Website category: phone
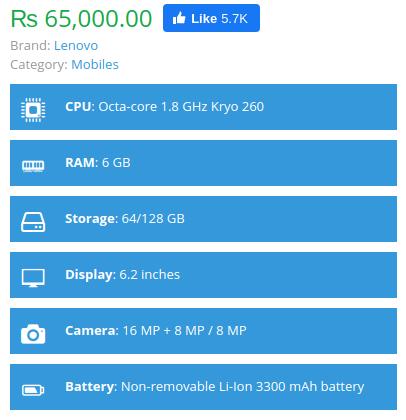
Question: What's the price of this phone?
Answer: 65,000.00

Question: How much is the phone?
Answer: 65,000.00

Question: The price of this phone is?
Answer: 65,000.00

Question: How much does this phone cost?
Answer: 65,000.00

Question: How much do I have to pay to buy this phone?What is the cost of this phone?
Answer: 65,000.00

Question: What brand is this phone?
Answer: Lenovo

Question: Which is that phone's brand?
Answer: Lenovo

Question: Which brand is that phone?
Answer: Lenovo

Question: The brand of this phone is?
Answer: Lenovo

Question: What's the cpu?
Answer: Octa-core 1.8 GHz Kryo 260

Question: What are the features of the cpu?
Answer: Octa-core 1.8 GHz Kryo 260

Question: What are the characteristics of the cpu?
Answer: Octa-core 1.8 GHz Kryo 260

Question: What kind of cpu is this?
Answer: Octa-core 1.8 GHz Kryo 260

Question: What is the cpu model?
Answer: Octa-core 1.8 GHz Kryo 260

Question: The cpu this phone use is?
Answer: Octa-core 1.8 GHz Kryo 260

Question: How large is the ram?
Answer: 6 GB

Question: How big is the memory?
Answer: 6 GB

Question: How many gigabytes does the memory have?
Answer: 6 GB

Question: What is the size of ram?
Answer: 6 GB

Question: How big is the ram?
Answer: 6 GB

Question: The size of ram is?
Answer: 6 GB

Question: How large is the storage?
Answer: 64/128 GB

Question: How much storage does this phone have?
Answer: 64/128 GB

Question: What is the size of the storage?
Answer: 64/128 GB

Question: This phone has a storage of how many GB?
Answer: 64/128 GB

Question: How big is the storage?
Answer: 64/128 GB

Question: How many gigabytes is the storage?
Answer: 64/128 GB

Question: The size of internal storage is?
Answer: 64/128 GB

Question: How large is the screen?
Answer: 6.2 inches

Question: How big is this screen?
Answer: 6.2 inches

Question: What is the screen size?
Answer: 6.2 inches

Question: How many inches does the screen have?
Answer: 6.2 inches

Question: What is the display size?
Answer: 6.2 inches

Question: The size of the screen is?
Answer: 6.2 inches

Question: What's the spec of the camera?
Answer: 16 MP + 8 MP / 8 MP

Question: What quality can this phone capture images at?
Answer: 16 MP + 8 MP / 8 MP

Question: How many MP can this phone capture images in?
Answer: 16 MP + 8 MP / 8 MP

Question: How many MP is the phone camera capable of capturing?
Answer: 16 MP + 8 MP / 8 MP

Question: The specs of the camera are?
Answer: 16 MP + 8 MP / 8 MP

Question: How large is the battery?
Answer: Non-removable Li-Ion 3300 mAh battery

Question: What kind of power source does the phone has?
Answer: Non-removable Li-Ion 3300 mAh battery

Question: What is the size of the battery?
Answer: Non-removable Li-Ion 3300 mAh battery

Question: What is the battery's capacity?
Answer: Non-removable Li-Ion 3300 mAh battery

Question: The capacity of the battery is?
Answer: Non-removable Li-Ion 3300 mAh battery